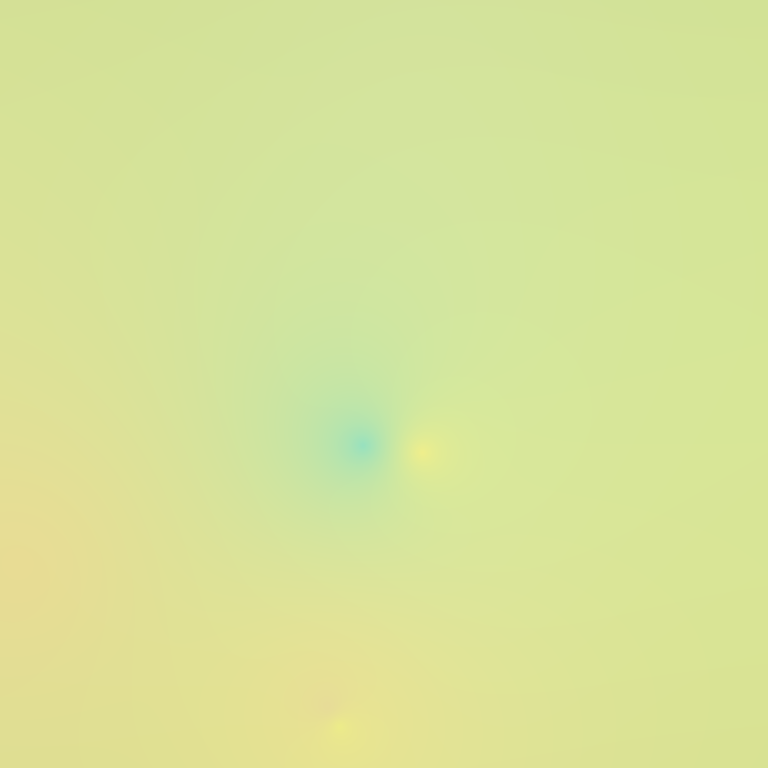
Abstract light effect, smooth gradient from soft yellow to light blue, calm atmosphere, diffuse glow, no room, no furniture, no objects.